Question: I have some serverside script for check user:
'''
function passlog($use,$pass){
$Use = mysql_real_escape_string($use);
$Pass= mysql_real_escape_string($pass);
$res=mysql_query($sql) or die(_ERROR26.":".mysql_error());
$dat=mysql_fetch_array($res,MYSQL_NUM); //it will get result ex. "3"
if(mysql_affected_rows()>0) {
echo $dat[0];
}else{
echo "No specified data";
}
return 0;
}
'''
after that if that script get result as "3" it will return to ajax success function. Then do the next job, there is if show result as "3" It will send some value to another variable.
'''
$.ajax({
type:"post",
url:"process3.php",
data:params,
cache:false,
async:false,
success: function(res){
$("#dialog").dialog('close');
var now = new Date();
var months = new Array('01','02','03','04','05','06','07','08','09','10','11','12');
var date = ((now.getDate()<10) ? "0" : "")+ now.getDate();
function fourdigits(number) {
return (number < 1000) ? number + 1900 : number;
}
var today = months[now.getMonth()] + "/" +date+ "/" + (fourdigits(now.getYear()));
switch(parseInt(res)){
case "3":
$("#appdate").text(today); //not work
$("#app").text($("#user").val()); //not work
break;
}
$.ajax({
type:"post",
url:"process1.php",
data:"tversion="+matches+"&action=tunermatches",
cache:false,
async:false,
success: function(res){
$('#tunedat').replaceWith(
"<div id='tunedat'><h6>" + res + "</h6></div>"
);
}
});
},
error:function (xhr, ajaxOptions, thrownError){
alert(xhr.status);
alert(thrownError);
}
});
'''
but, its not work and i get no error message. Whether my ajax wrong?
---
i have ajax inside ajax too.

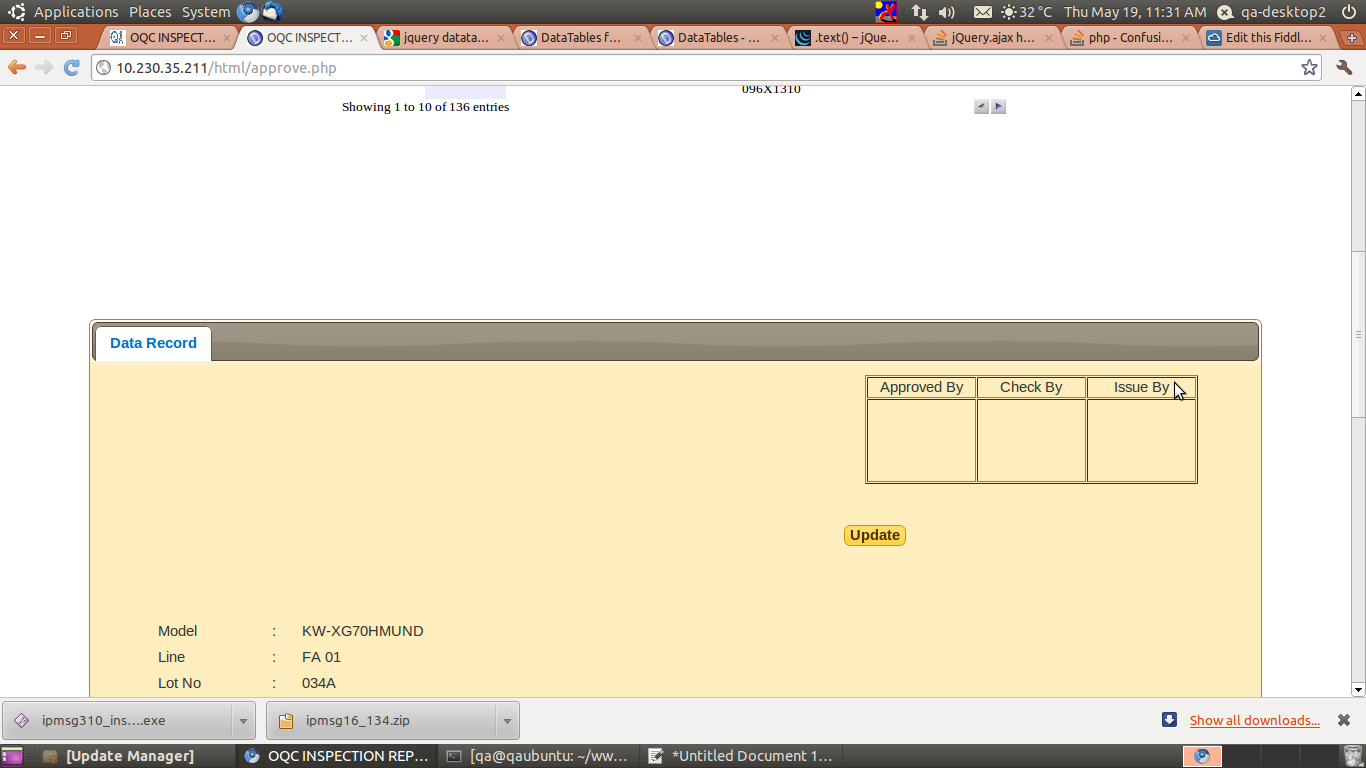
Answer: Your 'switch' gets a number but your 'case' is for a string:
'''
switch(parseInt(res)){
case "3":
'''
Without any other fixes to your code, this should be changed to
'''
switch(parseInt(res)){
case 3:
'''